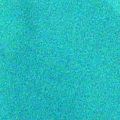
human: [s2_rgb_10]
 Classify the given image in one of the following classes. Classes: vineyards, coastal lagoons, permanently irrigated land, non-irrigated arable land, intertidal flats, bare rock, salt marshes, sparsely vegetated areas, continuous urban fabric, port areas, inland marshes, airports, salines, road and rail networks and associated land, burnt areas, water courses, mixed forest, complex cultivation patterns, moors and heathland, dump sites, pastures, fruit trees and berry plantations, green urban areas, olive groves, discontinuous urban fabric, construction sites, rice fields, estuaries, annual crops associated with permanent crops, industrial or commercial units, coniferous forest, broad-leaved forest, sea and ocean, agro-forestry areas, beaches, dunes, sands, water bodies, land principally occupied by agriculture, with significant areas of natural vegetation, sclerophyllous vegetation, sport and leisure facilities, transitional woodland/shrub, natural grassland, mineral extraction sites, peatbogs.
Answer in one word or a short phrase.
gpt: sea and ocean